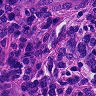
Metastatic tissue present: yes